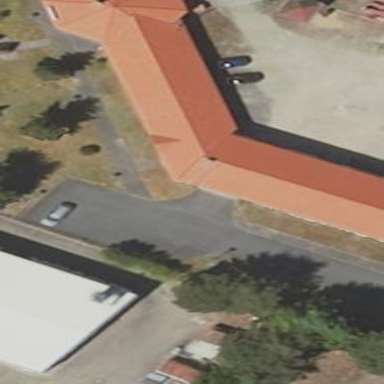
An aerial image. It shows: Building.